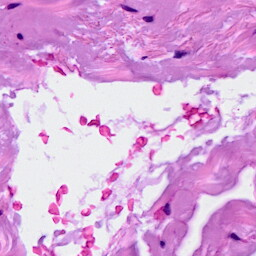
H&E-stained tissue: Breast